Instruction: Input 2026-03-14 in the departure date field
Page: home
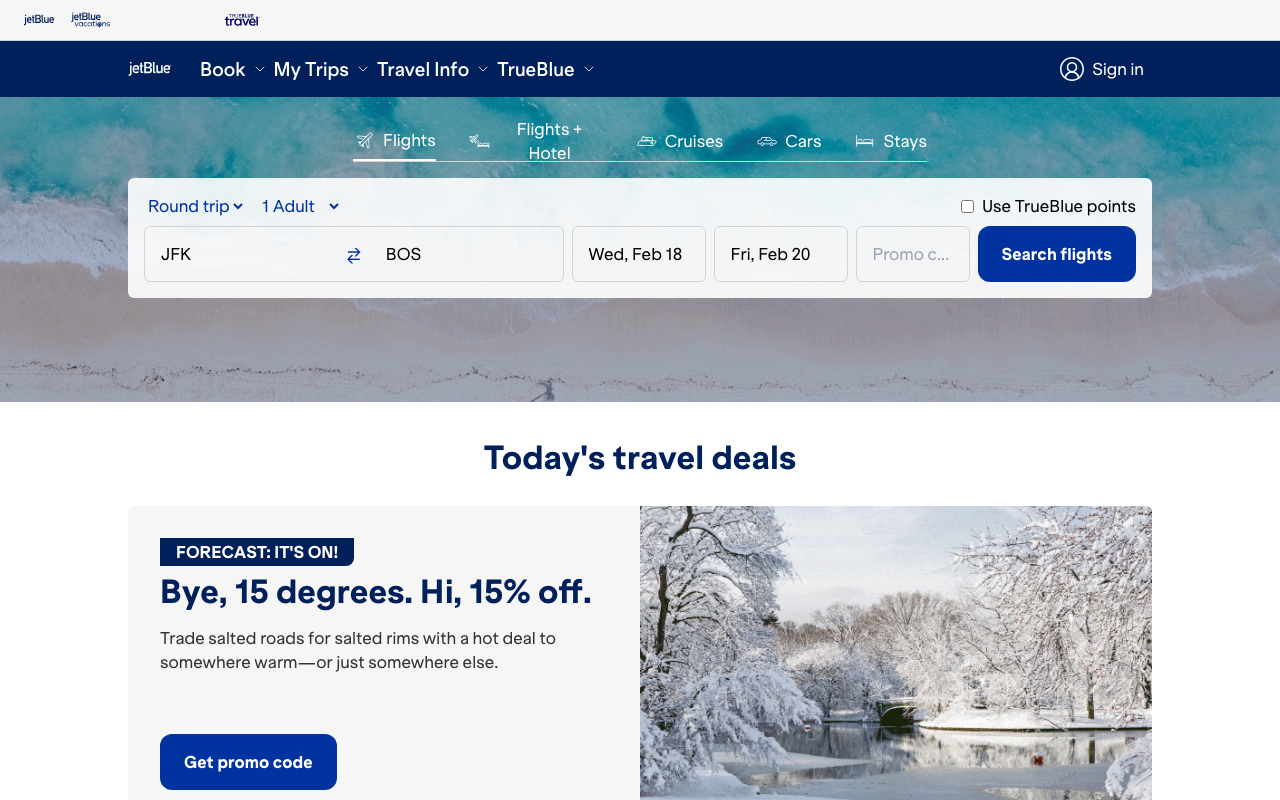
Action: type